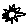
Label: sun